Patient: sex F, age 52
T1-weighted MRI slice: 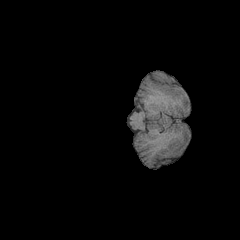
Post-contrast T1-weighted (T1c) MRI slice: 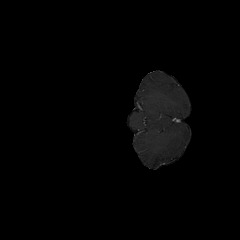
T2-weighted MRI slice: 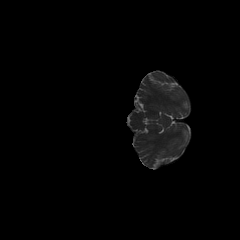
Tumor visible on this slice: no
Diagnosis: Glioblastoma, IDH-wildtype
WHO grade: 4